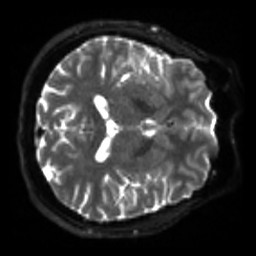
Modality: sbref
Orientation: axial
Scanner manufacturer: siemens
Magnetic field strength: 3 T
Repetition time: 4 s
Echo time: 0.0594 s